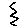
Label: zigzag